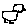
Label: bird